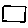
Label: square